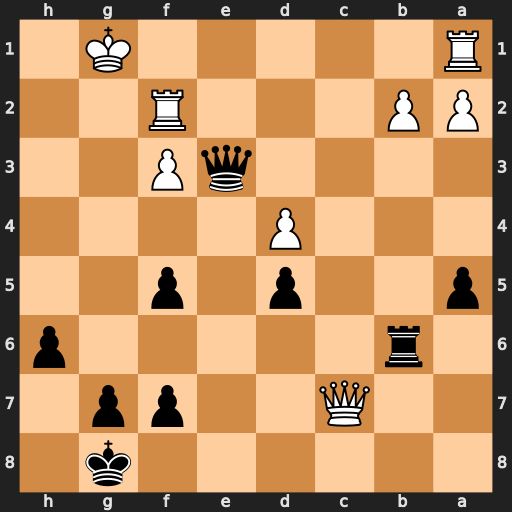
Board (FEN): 6k1/2Q2pp1/1r5p/p2p1p2/3P4/4qP2/PP3R2/R5K1
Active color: b
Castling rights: -
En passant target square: -
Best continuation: Rg6+ Kf1 Qd3+ Re2 Qxf3+